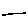
Label: line